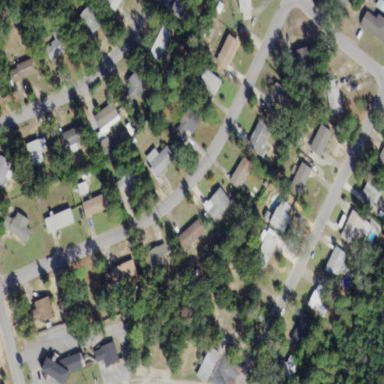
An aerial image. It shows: Residential area composed of single-family homes.